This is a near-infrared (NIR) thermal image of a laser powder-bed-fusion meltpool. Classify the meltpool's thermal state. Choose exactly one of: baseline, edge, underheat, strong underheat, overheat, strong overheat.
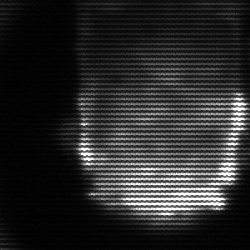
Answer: baseline